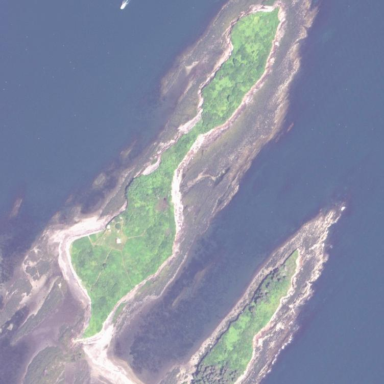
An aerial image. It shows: Island with natural coastline.